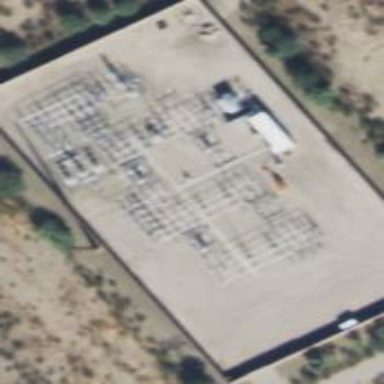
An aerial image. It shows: Switch for power supply.